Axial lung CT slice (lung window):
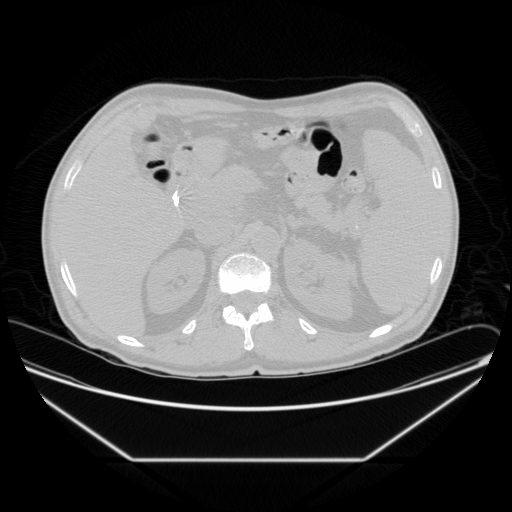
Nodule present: no